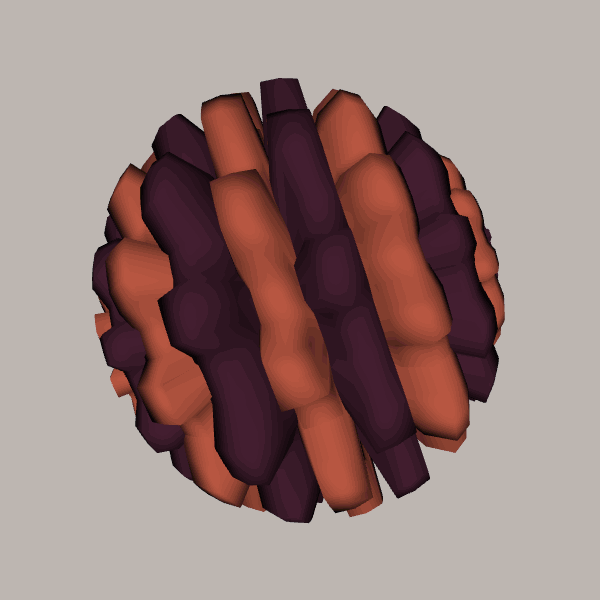
Background: light